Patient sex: F
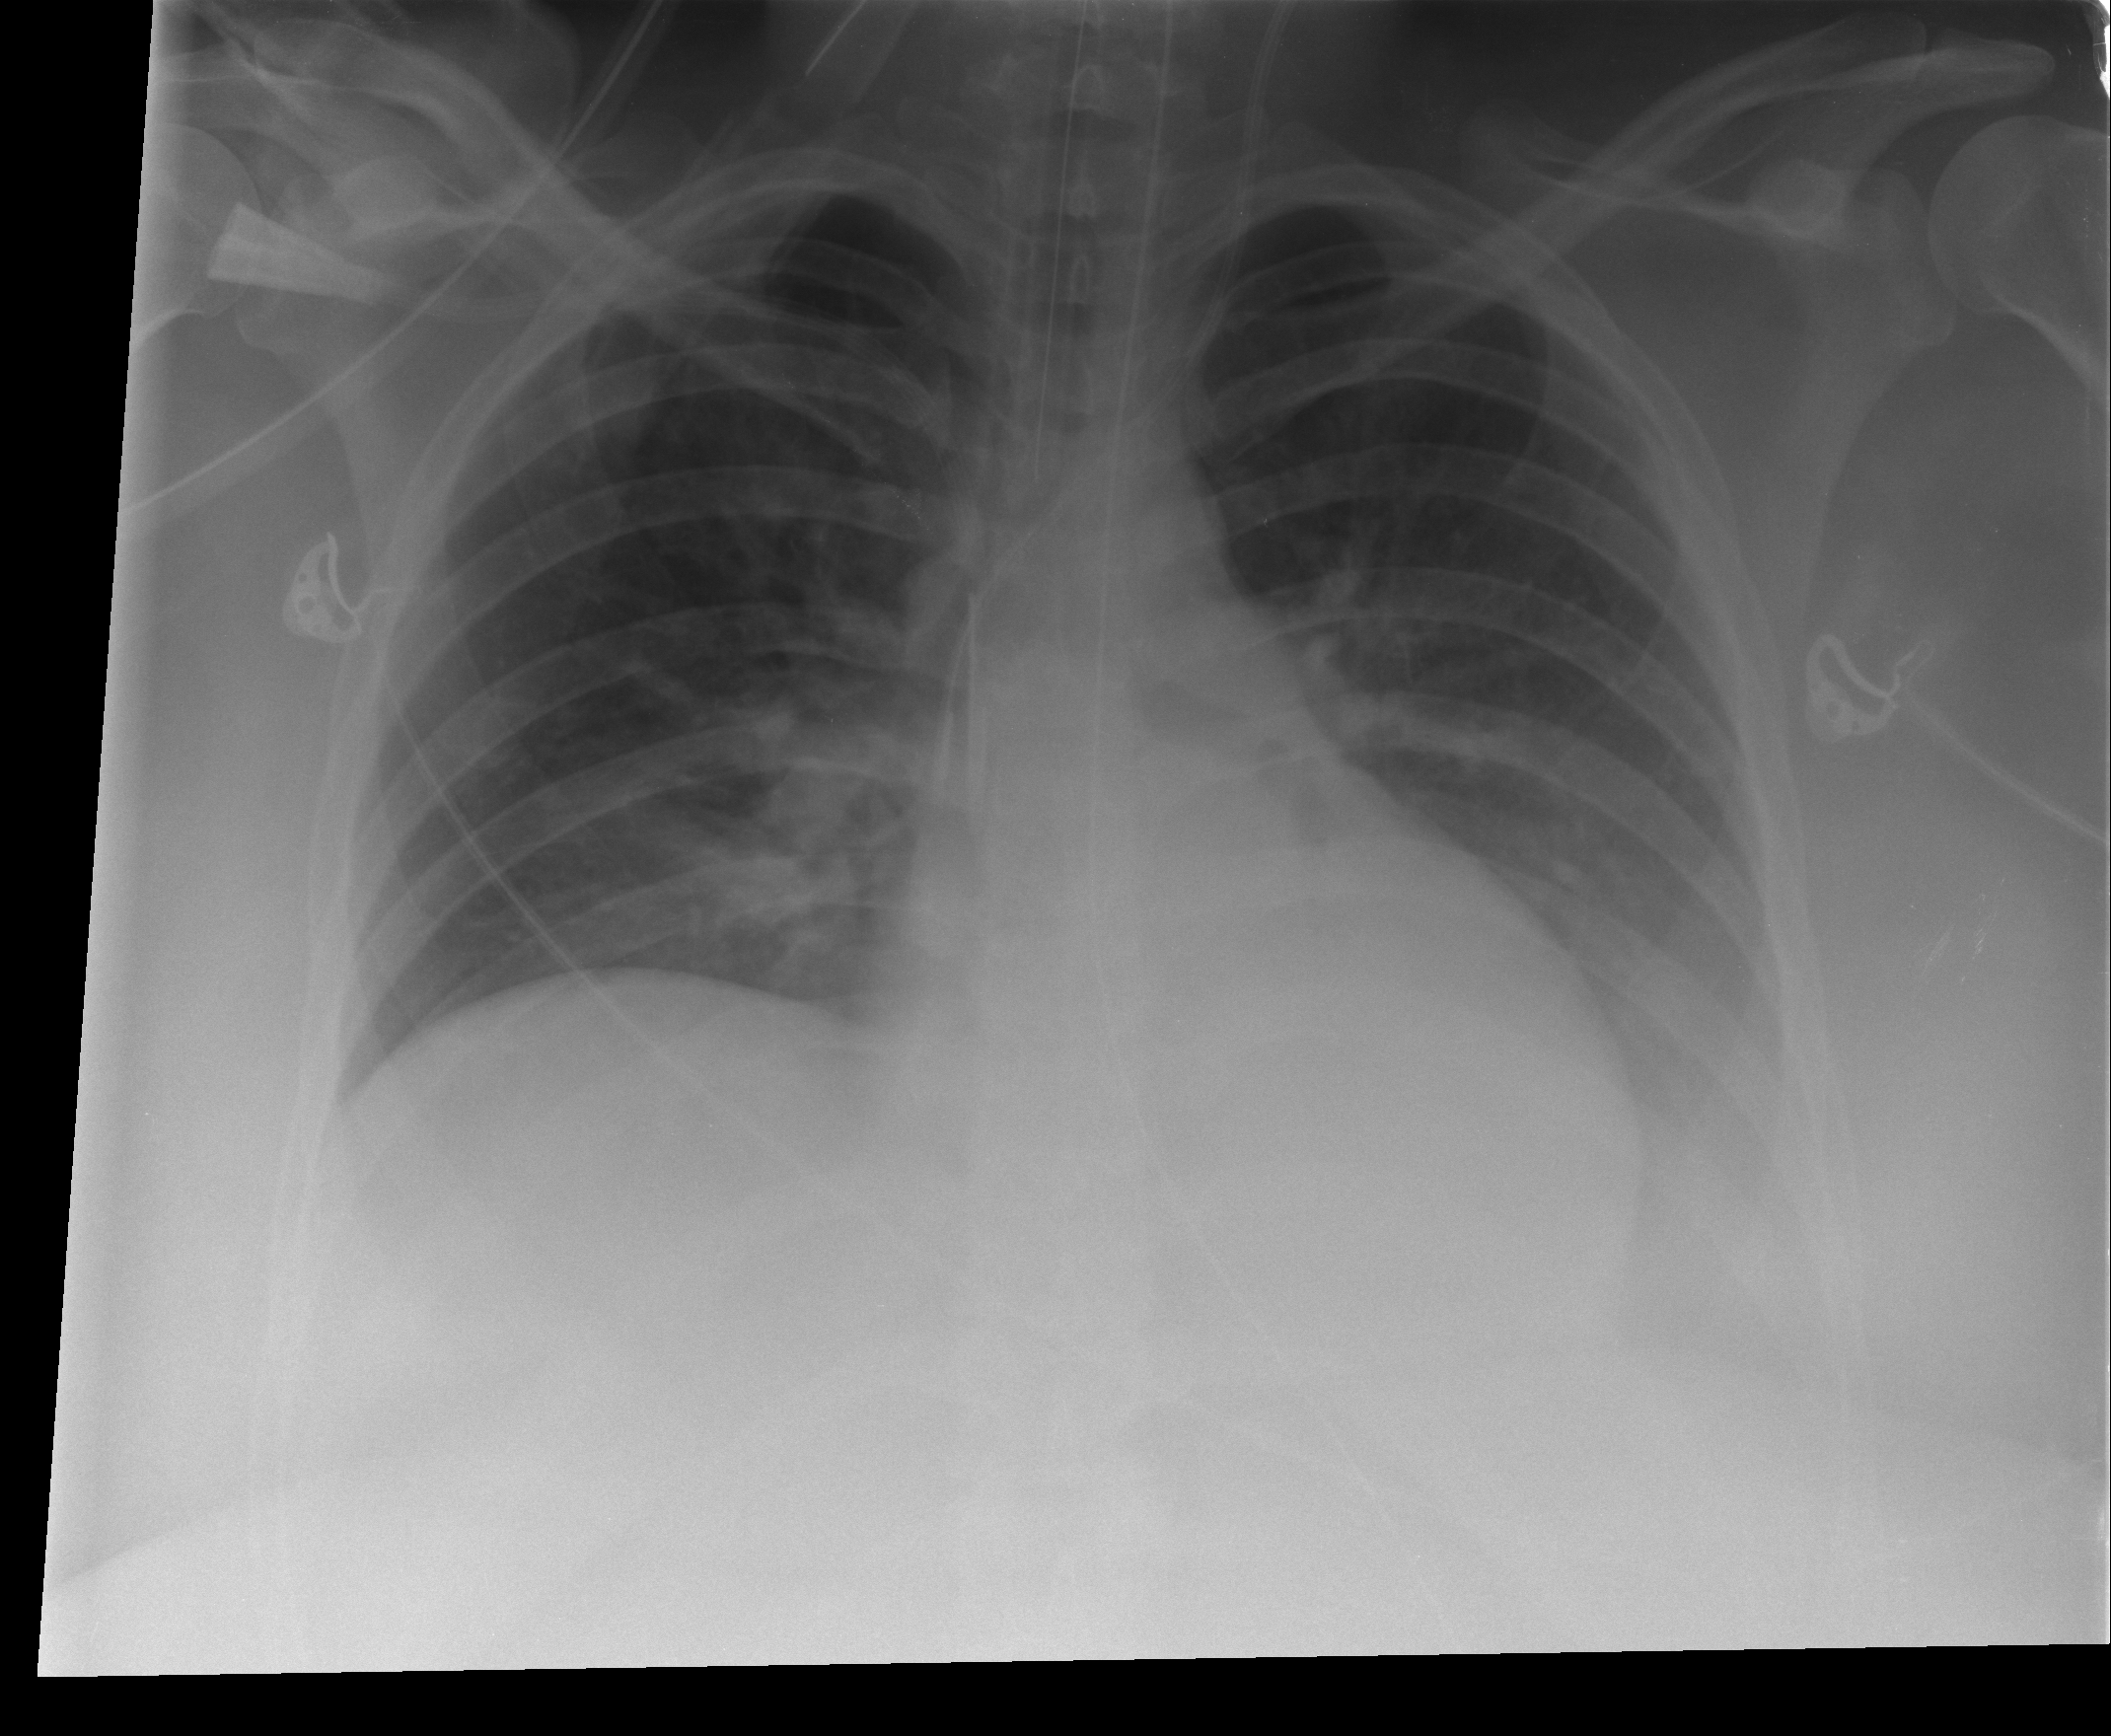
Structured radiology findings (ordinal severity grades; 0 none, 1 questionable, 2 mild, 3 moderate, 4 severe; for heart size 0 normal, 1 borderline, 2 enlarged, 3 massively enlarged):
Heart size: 0
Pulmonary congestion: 1
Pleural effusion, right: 2
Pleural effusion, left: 2
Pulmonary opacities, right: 2
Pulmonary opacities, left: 0
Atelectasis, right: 2
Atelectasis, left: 1